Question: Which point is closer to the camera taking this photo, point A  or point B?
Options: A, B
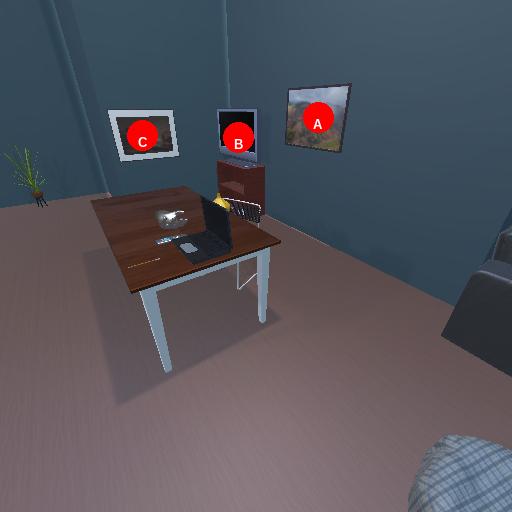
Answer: A